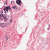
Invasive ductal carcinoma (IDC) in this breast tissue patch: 0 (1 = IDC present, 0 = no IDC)